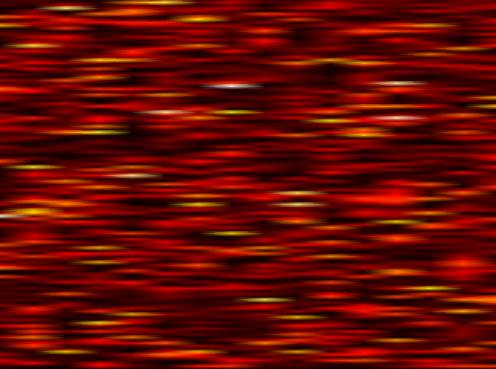
Label: OFDM